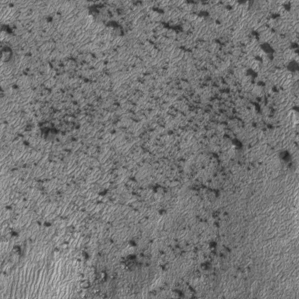
Label: frost